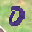
Label: 0